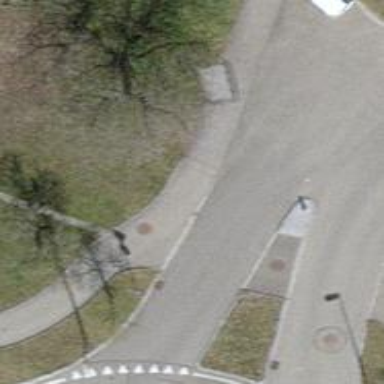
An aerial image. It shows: Sidewalk.